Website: apple
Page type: account-selection
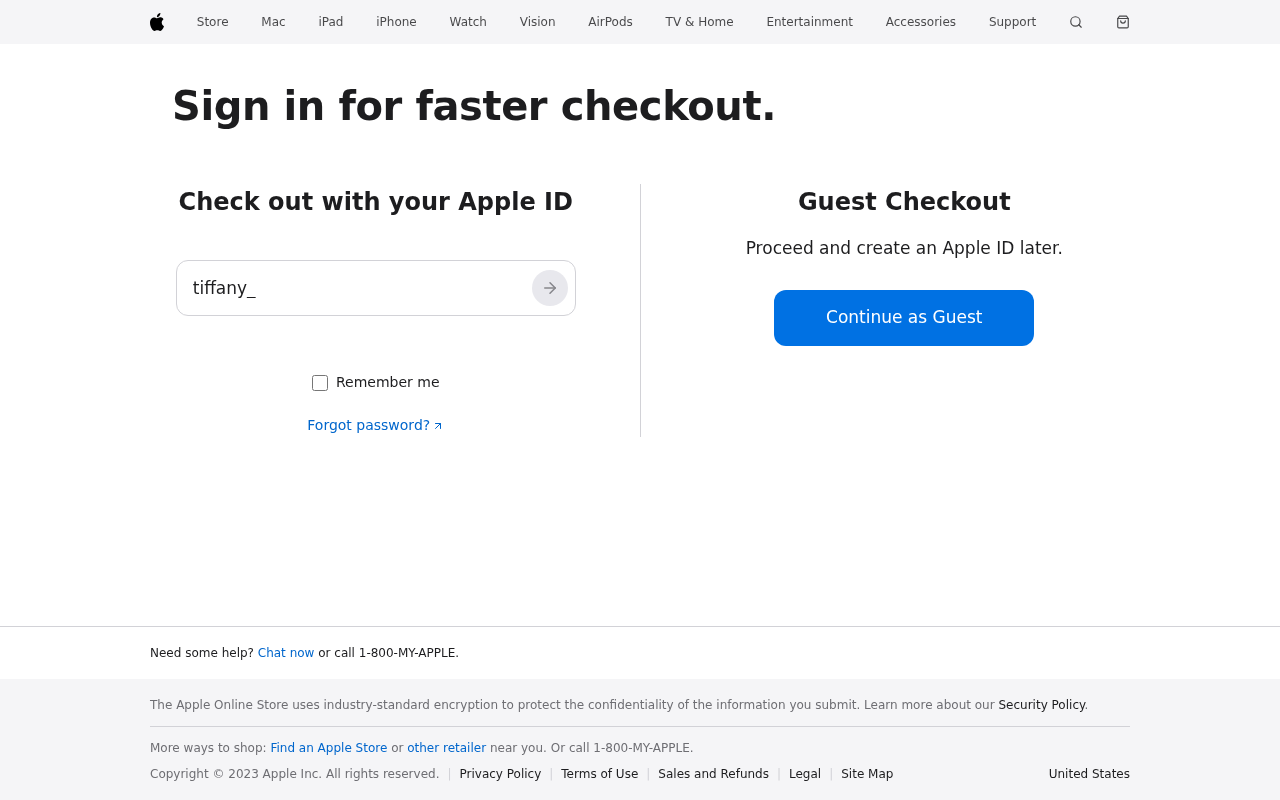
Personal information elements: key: PII_EMAIL
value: tiffany_simpson@yahoo.com